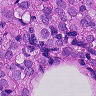
Metastatic tissue present: yes